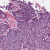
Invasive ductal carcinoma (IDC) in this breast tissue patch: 1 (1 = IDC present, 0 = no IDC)